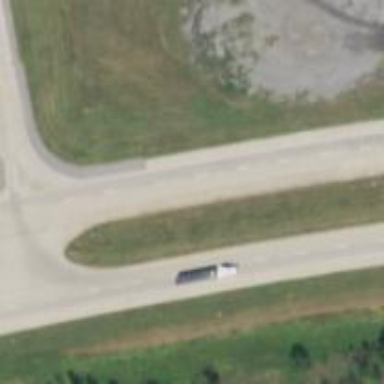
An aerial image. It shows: This image shows trunk highway that functions as expressway.